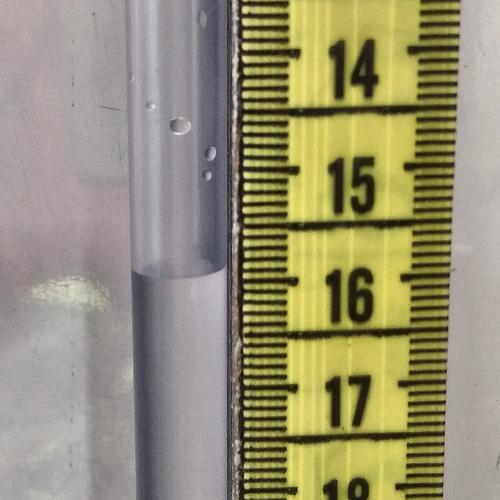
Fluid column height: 15.9 cm